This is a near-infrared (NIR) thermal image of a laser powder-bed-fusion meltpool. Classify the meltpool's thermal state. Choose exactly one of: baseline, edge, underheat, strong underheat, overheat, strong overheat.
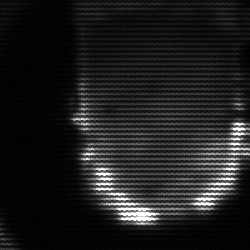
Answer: baseline